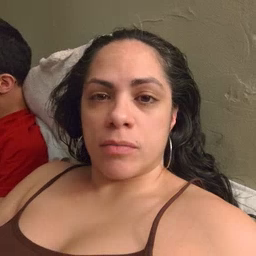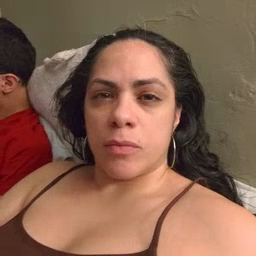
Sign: quiet